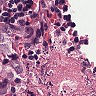
Metastatic tissue present: yes